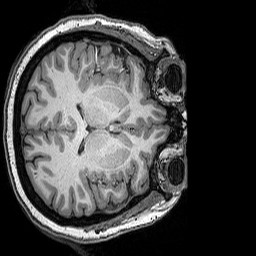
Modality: T1w
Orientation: axial
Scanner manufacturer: siemens
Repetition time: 2.5 s
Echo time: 0.00341 s